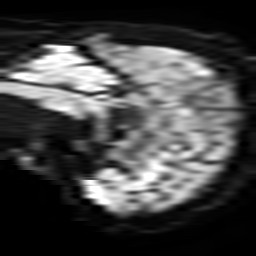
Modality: TRACE
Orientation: sagittal
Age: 67
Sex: male
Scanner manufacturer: philips
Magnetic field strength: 3 T
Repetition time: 4.283 s
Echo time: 0.07429 s